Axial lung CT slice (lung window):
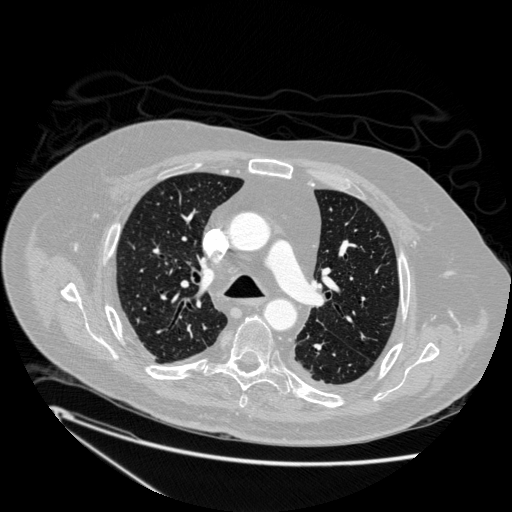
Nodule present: no